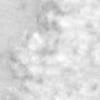
Label: no_change